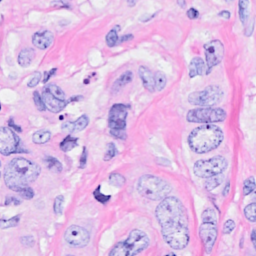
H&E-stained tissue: Breast